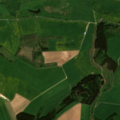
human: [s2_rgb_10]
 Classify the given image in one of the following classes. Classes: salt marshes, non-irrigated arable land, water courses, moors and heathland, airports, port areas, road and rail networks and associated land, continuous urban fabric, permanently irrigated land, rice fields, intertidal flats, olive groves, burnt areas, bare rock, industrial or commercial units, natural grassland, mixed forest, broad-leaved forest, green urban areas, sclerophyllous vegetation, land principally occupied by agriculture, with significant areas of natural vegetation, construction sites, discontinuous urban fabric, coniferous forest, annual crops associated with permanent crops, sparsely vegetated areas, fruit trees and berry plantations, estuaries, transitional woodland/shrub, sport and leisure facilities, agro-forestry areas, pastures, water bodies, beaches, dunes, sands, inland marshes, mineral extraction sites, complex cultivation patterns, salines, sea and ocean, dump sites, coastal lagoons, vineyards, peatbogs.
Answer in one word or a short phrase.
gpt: pastures, complex cultivation patterns, broad-leaved forest, coniferous forest